Question:
attached screenshot from chrome developer tools, how can I see the same for Safari specifically mobile safari, as I'm debugging on Safari from my attached iPad, how can I see the tables in it.
Update:
I see a database button in this video, but I can't seem to have it in my current version of Safari.
<URL>
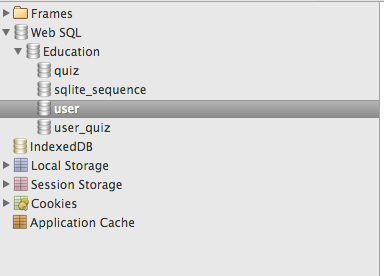
Answer: Pressing the refresh button (right next to the .html page in the Resources list) in the Safari Web Inspector will reload the resources and you will be able to see the WebSQL Databases.